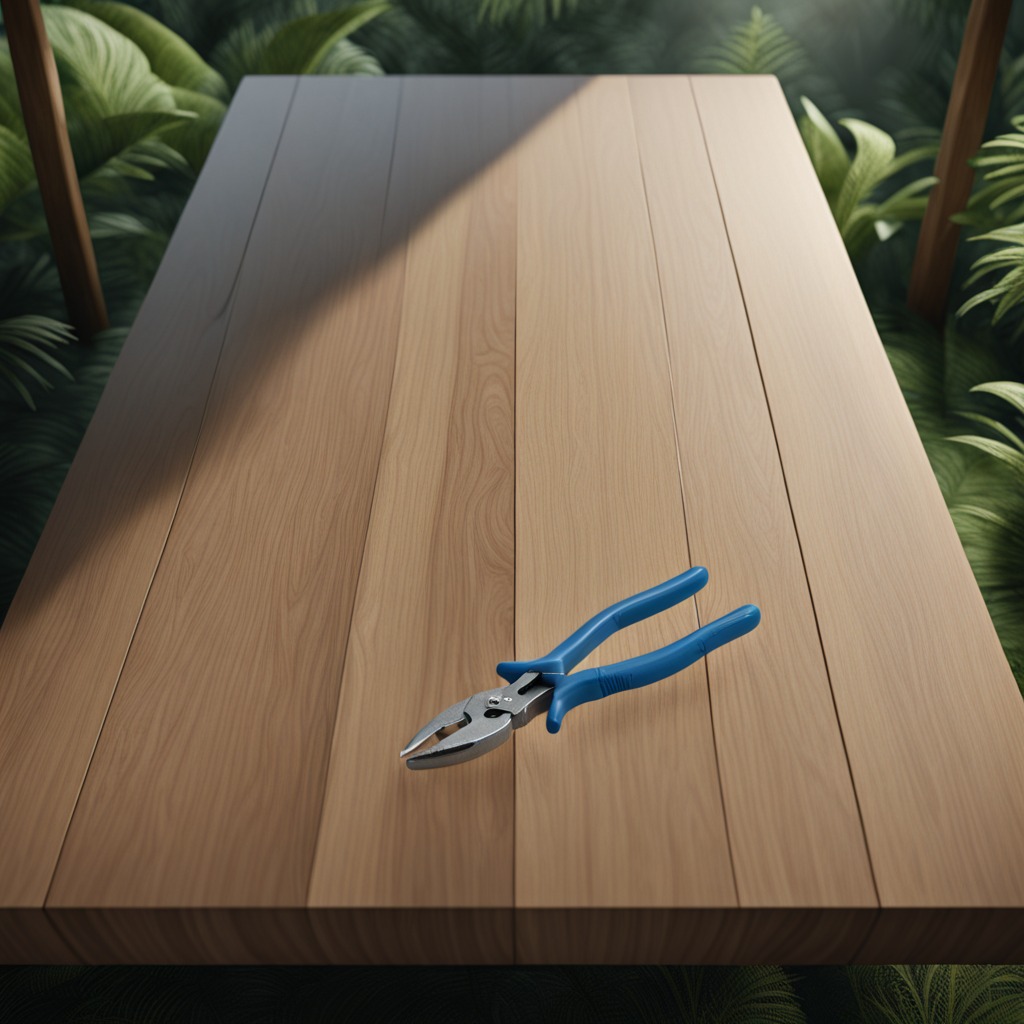
A plier lies on the wooden table.